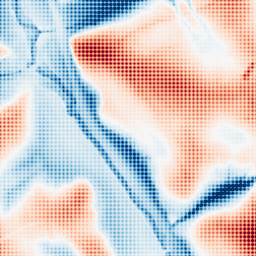
Category: edge_preserving
Decomposition family: guided
Decomposition parameters: radius: 32
eps: 0.01
Upsampling method: sinc_blackman
Upsampling parameters: scale: 4
kernel_size: 4
Upsampling scale: 4